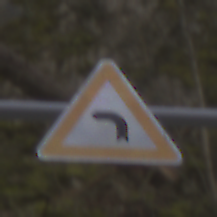
Verkehrszeichen: KurveLinks
Umgebung: Outdoor, Nature
Tageszeit: MorningAfternoon
Wetter: PartlyCloudy
Licht: Natural
Jahreszeit: NotSpecified
Kontrast: LowContrast